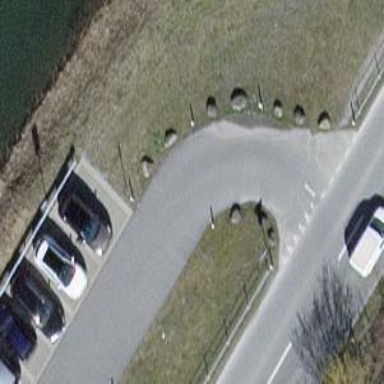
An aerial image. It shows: Road serving as parking aisle.